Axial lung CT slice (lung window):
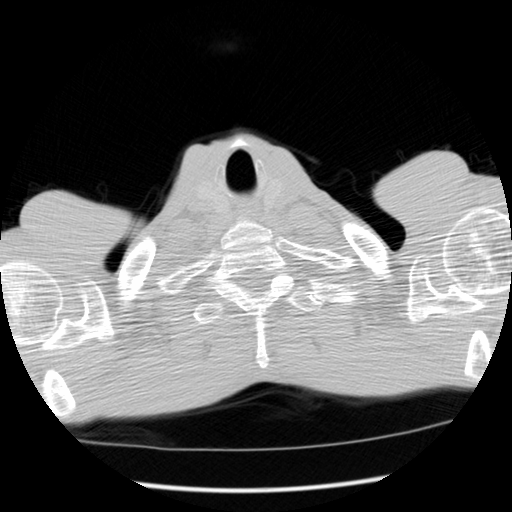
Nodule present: no